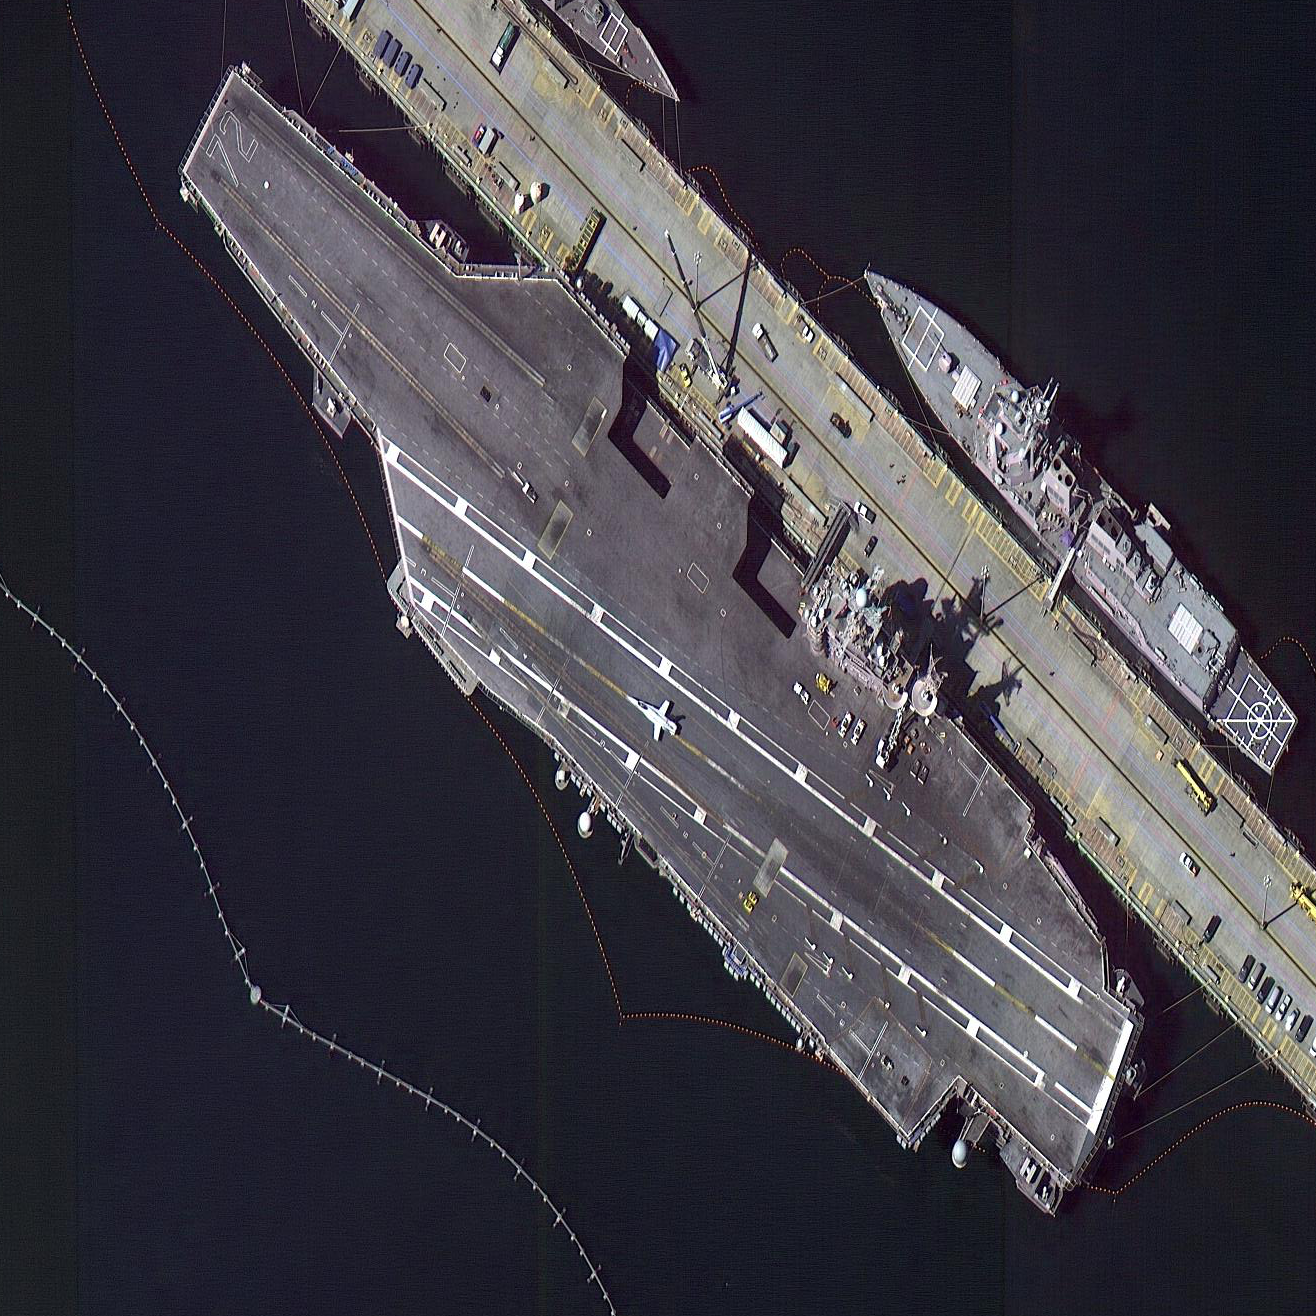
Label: aircraft_carrier